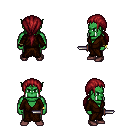
a pixel art fantasy rpg character, male body template, orc, green skin, brown robe, white pants, brunette ponytail hairstyle, bracelets, maroon shoes, dagger, four views (front, back, left, right), 2x2 character sprite sheet, small pixel art, hard edges, no anti-aliasing